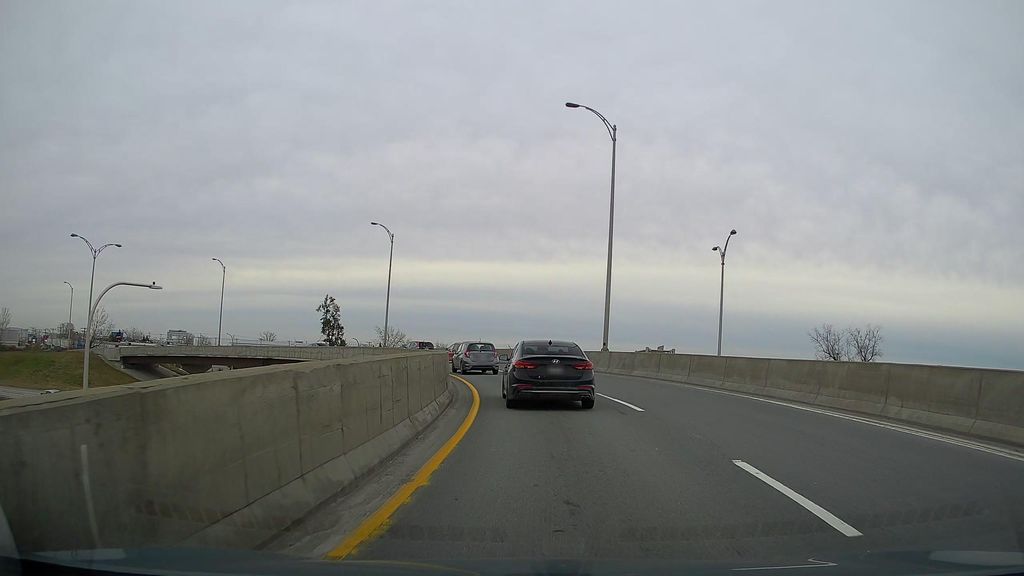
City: montreal